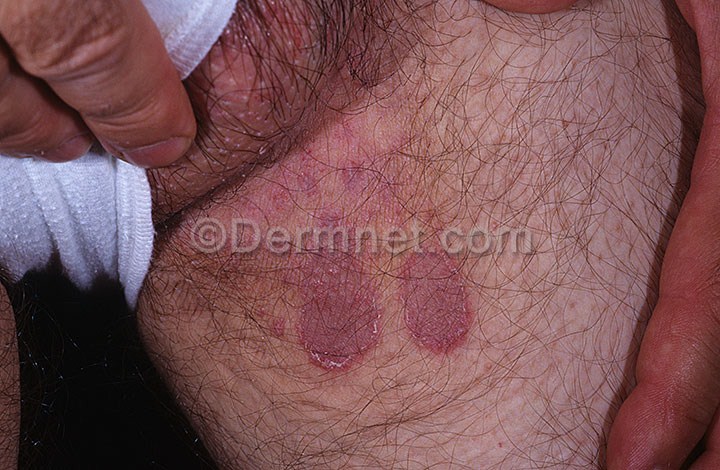
Disease: Tinea Ringworm Candidiasis and other Fungal Infections